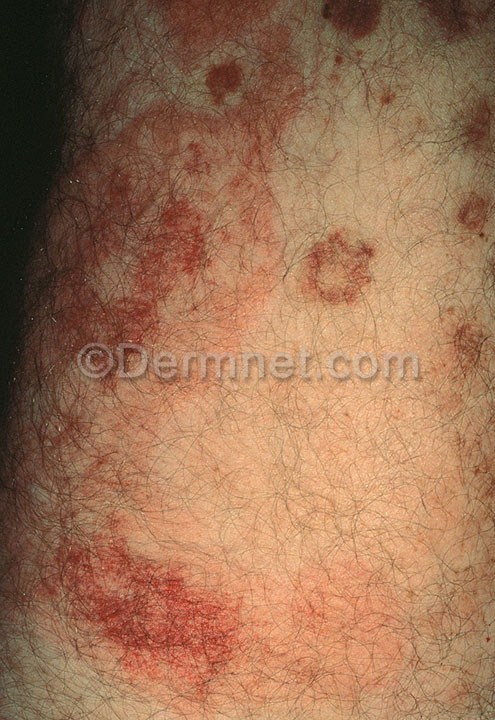
Disease: Urticaria Hives